Question: > Ended up with doing this:
<URL> Works superb!
I have made an image in Photoshop which I want to use as background for my info-screen in my iPad application. The image contains text and some icons also. Around the image I have a border which is green.
The effect I am trying to achieve is:
When the user goes from the portrait orientation to landscape orientation I want the image (just the frame and the icons) to rotate 90 degrees so the image appear in landscape mode, instead of having a portrait view of the frame in landscape. The text and icons are decoupled (different layers which I have organized in different UIImageView's)they shall rotate 90 degrees.
What I have done already is the following:
Experimented a bit with this method:
'''
- (void)willAnimateRotationToInterfaceOrientation:(UIInterfaceOrientation)interfaceOrientation duration:
'''
and tried to do this:
'''
self.btnFacebook.transform = CGAffineTransformMakeRotation(<PHONE>);
'''
which I think will rotate the btnFacebook property 90 degrees to the right (correct me if I am wrong) since it specifies positive radians. I can't seem to get it to work correctly though. Should'nt this rotate the button 90 degrees around its center coordinate in the frame? That wouldn't cause a change in the position of the button (the button is square)?
## EDIT
Made an image:

As the image shows the image background (some custom graphics on it which looks good in both orientations) goes from portrait to landscape and rotates so it does not appear as portrait in landscape, the icons are decoupled from the background so they need to rotate as well because they need to be in the right orientation (it is social icons). The text however are on the same position, it only rotates 90 degrees without repositioning.
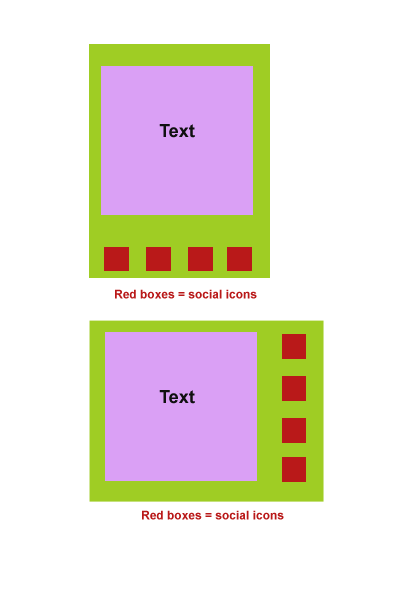
Answer: I understand your question as that you are trying to not to rotate the interface as whole but to rotate the purple and red squares individually.
I created a 'UIViewController' that resembles your layout.

The black square is a UIView and the white square is there only so that I can tell when the black view rotates. This view is wired to 'view1' property on the controller.
There are 4 buttons that are wired to 'btnx' (x runs 1 through 4) properties.
Since I no longer want to auto rotate the interface I only support the portrait orientation.
'''
- (BOOL)shouldAutorotateToInterfaceOrientation:(UIInterfaceOrientation)interfaceOrientation
{
// Return YES for supported orientations
return (interfaceOrientation == UIInterfaceOrientationPortrait);
}
'''
To do the rotation manually, I added a method to the ViewController. It determines the angle it needs to rotate the components from portrait to current orientation, creates a rotation transform and applies it to all outlets.
'''
- (void)deviceDidRotate:(NSNotification *)notification
{
UIDeviceOrientation currentOrientation = [[UIDevice currentDevice] orientation];
double rotation = 0;
UIInterfaceOrientation statusBarOrientation;
switch (currentOrientation) {
case UIDeviceOrientationFaceDown:
case UIDeviceOrientationFaceUp:
case UIDeviceOrientationUnknown:
return;
case UIDeviceOrientationPortrait:
rotation = 0;
statusBarOrientation = UIInterfaceOrientationPortrait;
break;
case UIDeviceOrientationPortraitUpsideDown:
rotation = -M_PI;
statusBarOrientation = UIInterfaceOrientationPortraitUpsideDown;
break;
case UIDeviceOrientationLandscapeLeft:
rotation = M_PI_2;
statusBarOrientation = UIInterfaceOrientationLandscapeRight;
break;
case UIDeviceOrientationLandscapeRight:
rotation = -M_PI_2;
statusBarOrientation = UIInterfaceOrientationLandscapeLeft;
break;
}
CGAffineTransform transform = CGAffineTransformMakeRotation(rotation);
[UIView animateWithDuration:0.4 delay:0.0 options:UIViewAnimationOptionBeginFromCurrentState animations:^{
[self.btn1 setTransform:transform];
[self.btn2 setTransform:transform];
[self.btn3 setTransform:transform];
[self.btn4 setTransform:transform];
[self.view1 setTransform:transform];
[[UIApplication sharedApplication] setStatusBarOrientation:statusBarOrientation];
} completion:nil];
}
'''
The last thing to do is to get the OS to call my method. To achieve that I added the following code to 'application:didFinishLaunchingWithOptions:' in the AppDelegate.
'''
[[UIDevice currentDevice] beginGeneratingDeviceOrientationNotifications];
[[NSNotificationCenter defaultCenter] addObserver:self.viewController selector:@selector(deviceDidRotate:) name:UIDeviceOrientationDidChangeNotification object:nil];
'''
I am not sure whether this is exactly what you wanted but I believe it is at least similar so you can get some ideas from it how to solve your problem. I can provide source code for a working iPad application that I created to illustrate this.